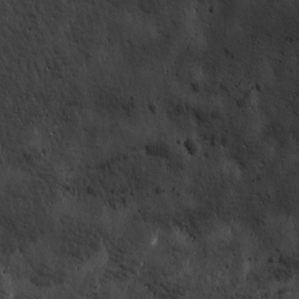
Label: non_frost